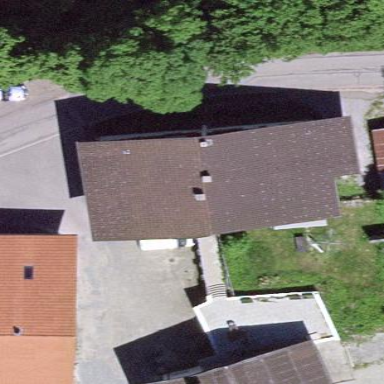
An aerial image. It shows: Terrace building.